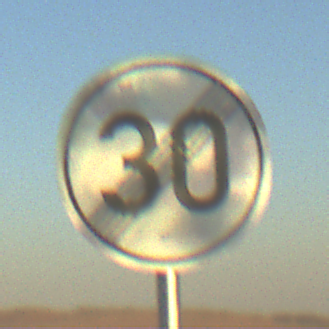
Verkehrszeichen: EndeGeschwindigkeit30
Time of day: SunriseSunset
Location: Outdoor (Nature)
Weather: Clear
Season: NotSpecified
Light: Natural